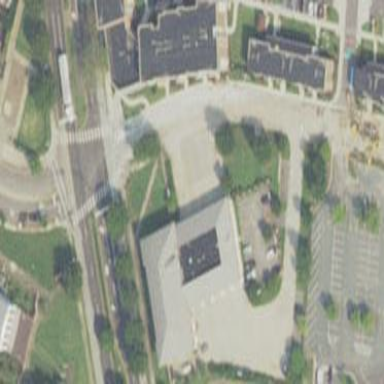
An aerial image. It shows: Fire station building.